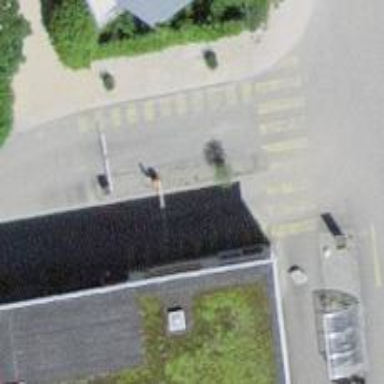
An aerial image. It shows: Marked crossing on the road.